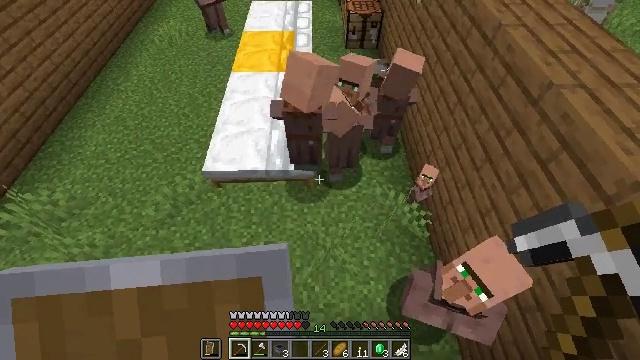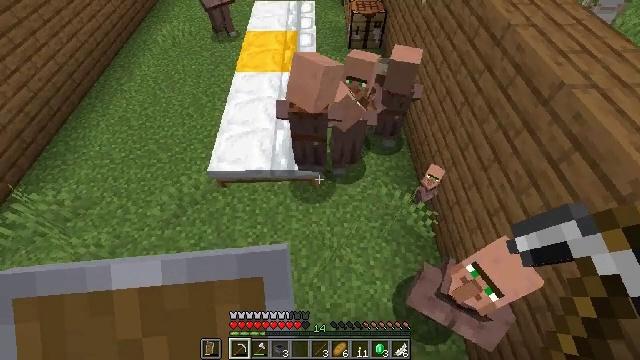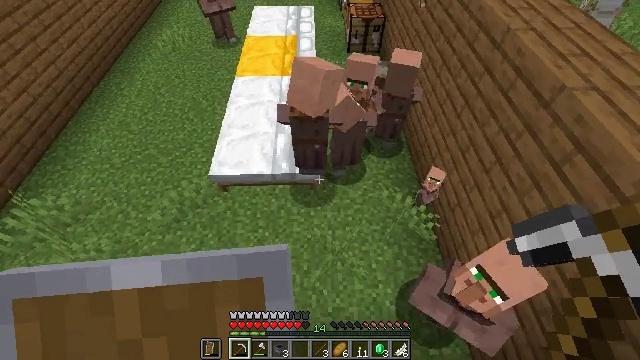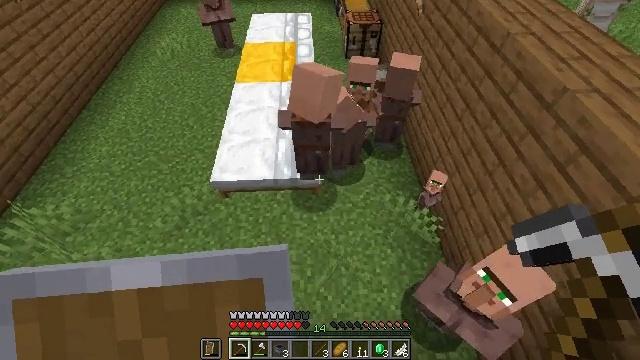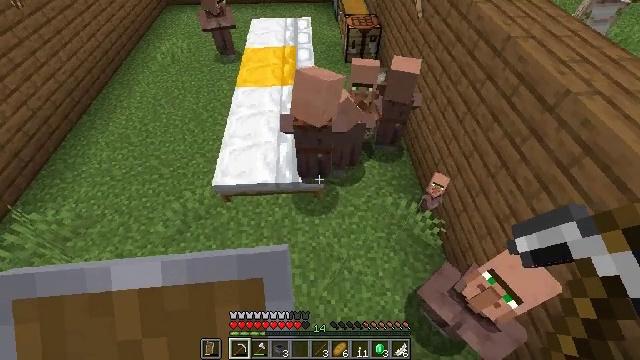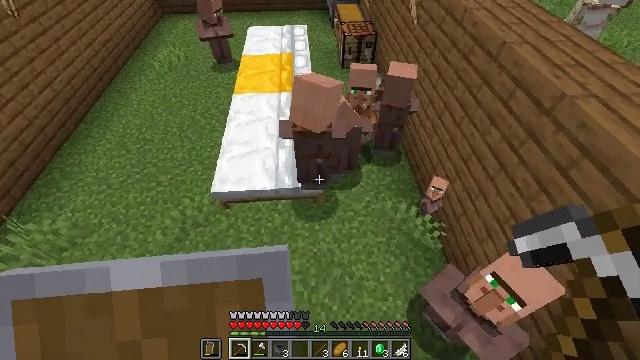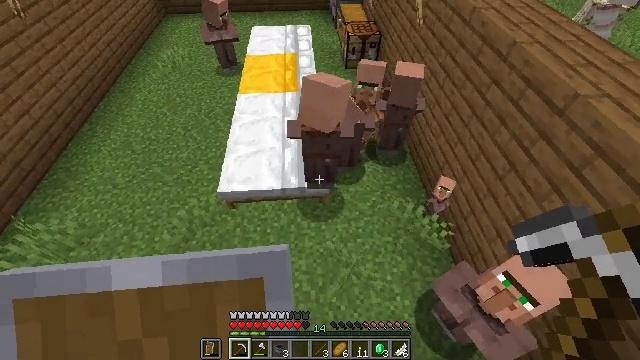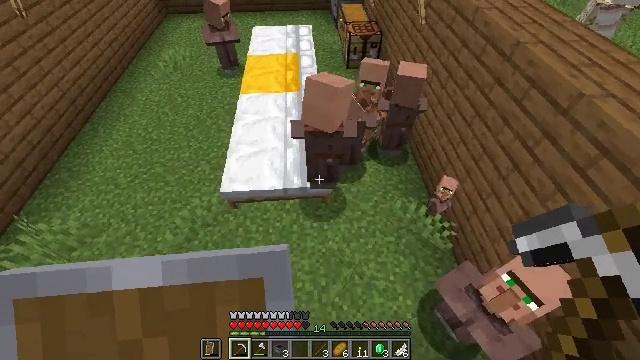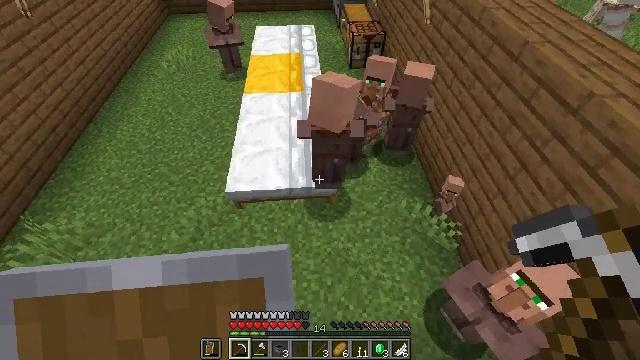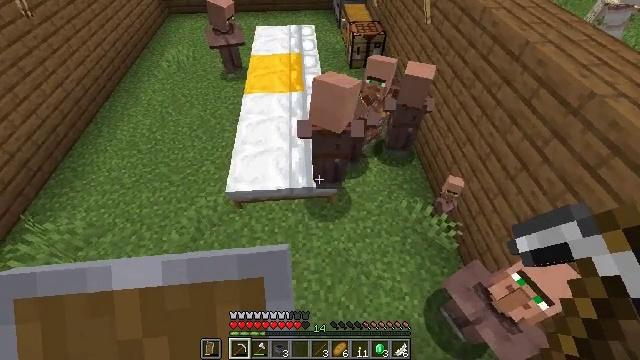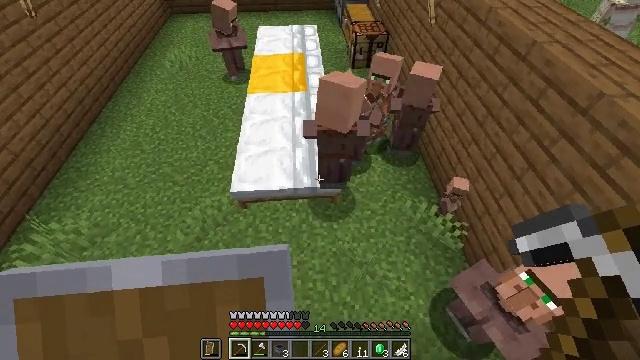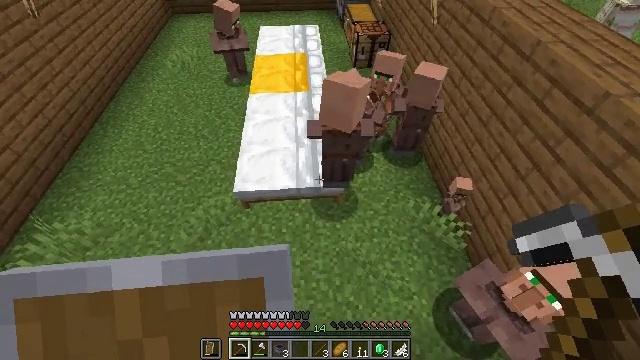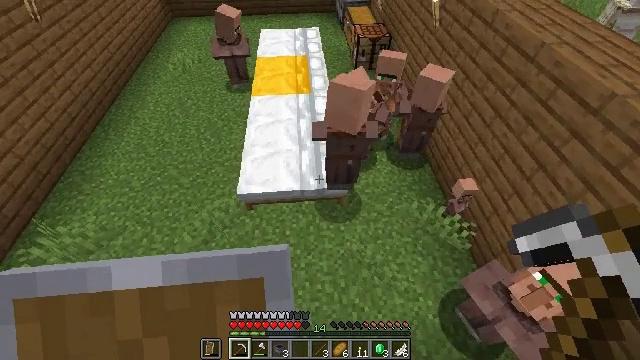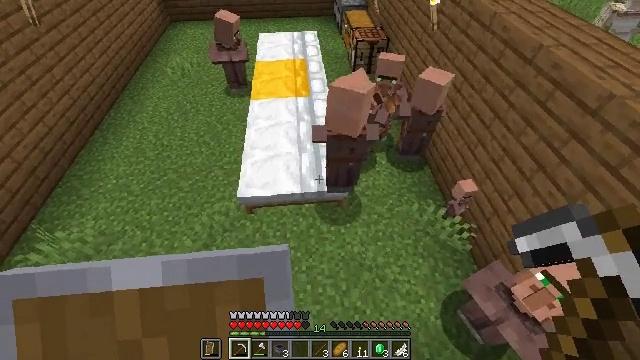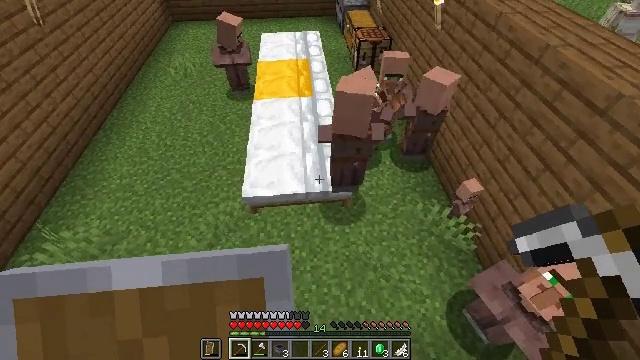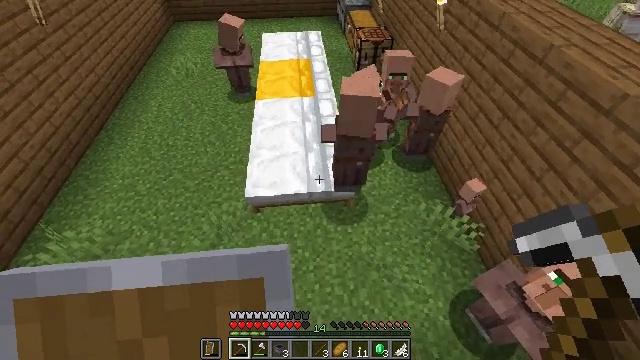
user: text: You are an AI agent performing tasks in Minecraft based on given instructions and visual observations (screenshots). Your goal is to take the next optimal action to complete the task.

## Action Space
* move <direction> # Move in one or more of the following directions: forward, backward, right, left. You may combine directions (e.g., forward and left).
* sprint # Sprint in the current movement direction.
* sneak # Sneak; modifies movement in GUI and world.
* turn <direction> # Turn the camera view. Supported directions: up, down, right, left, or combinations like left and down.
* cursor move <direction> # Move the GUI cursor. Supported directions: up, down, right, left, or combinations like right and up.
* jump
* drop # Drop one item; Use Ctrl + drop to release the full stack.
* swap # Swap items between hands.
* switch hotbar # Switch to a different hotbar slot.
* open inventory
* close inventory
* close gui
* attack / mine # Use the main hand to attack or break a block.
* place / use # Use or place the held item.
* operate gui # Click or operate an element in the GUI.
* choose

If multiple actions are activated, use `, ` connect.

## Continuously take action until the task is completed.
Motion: motion action
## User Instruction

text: Remove the cauldron from its current position.
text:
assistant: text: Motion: move left, sneak
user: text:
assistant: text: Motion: move left, sneak
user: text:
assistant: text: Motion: move left, sneak, turn right and up
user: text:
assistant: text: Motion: move left, sneak
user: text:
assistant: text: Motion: move left, sneak, turn right and up
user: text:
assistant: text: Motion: move left, sneak
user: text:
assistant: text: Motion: move left, sneak
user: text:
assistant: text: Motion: move left, sneak
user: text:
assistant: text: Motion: move left, sneak
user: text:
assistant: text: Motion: move left, sneak
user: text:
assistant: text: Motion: move left, sneak
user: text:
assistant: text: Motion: move left, sneak
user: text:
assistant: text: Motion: move left, sneak
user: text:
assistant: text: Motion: move left, sneak
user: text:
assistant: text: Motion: move left, sneak
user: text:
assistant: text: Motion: move left, sneak
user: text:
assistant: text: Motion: move left, sneak
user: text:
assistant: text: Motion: move left, sneak
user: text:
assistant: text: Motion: move left, sneak
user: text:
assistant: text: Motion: move left, sneak
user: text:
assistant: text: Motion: move left, sneak
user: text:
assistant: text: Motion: move left, sneak
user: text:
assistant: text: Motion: move left, sneak
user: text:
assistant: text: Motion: move left, sneak
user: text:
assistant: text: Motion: move left, sneak
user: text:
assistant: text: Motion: move left, sneak
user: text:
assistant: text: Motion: sneak
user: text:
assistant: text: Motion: move back, sneak
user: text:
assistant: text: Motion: move back, sneak, turn right
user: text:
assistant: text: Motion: move back, sneak, turn right